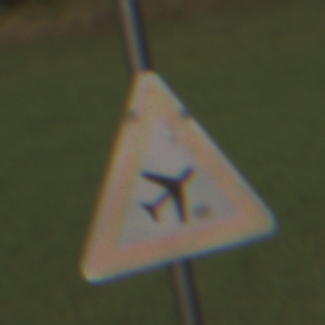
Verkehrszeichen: FlugbetriebLinks
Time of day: SunriseSunset
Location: Outdoor (Nature)
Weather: PartlyCloudy
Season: NotSpecified
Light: Natural